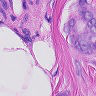
Metastatic tissue present: yes